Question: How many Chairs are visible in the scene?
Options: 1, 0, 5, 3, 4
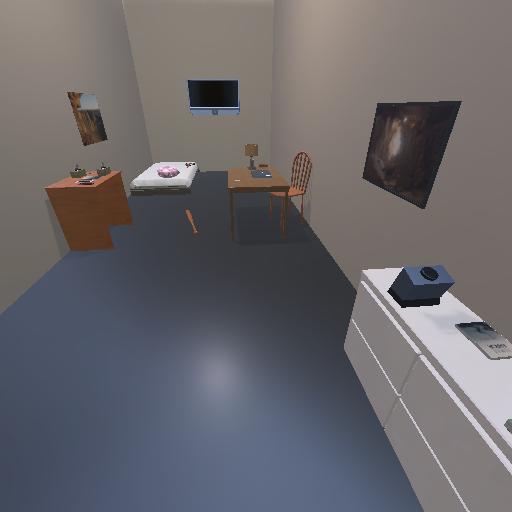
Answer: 1